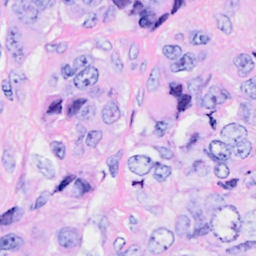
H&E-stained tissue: Breast